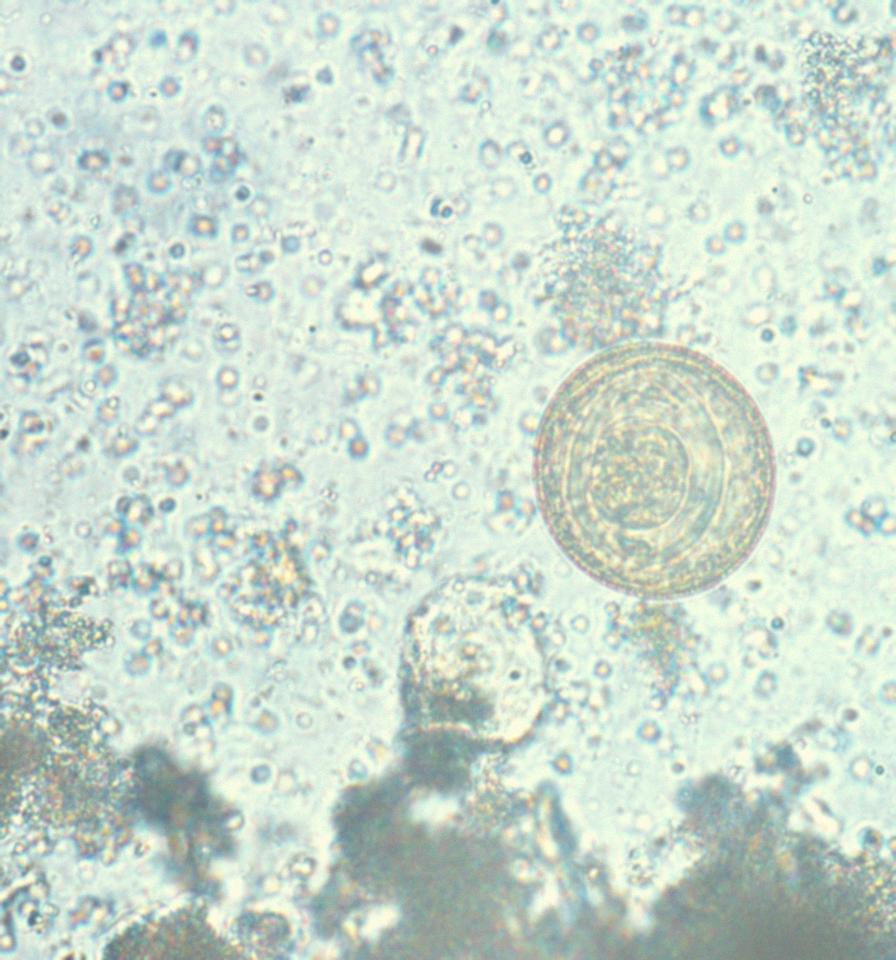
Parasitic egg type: Hymenolepis diminuta